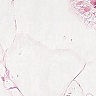
Metastatic tissue present: no